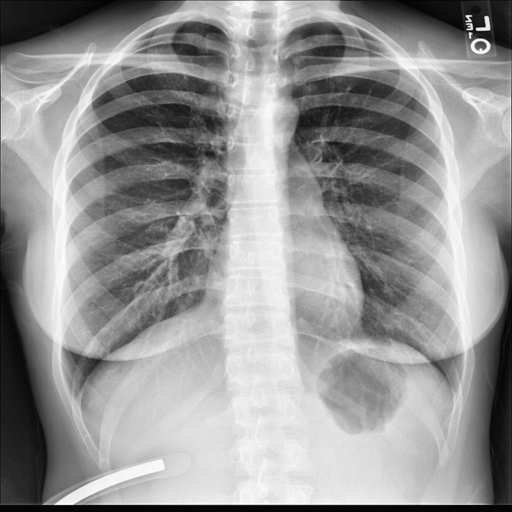
Finding: NORMAL